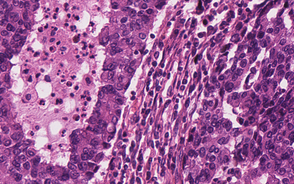
Tumor epithelial tissue: yes
Tumor-associated stroma tissue: yes
Normal tissue: no